Question: I have a gallery photo app with two sections. A section and a section. Each photo in the section has an button. When pressed that particular photo gets added to the section with several options to choose from, each option has an input box for a (visual representation below).
My problem is when I type the quantity (with each type), the app repaints, moves to the top of the page and loses focus on that particular input.
See this gif to see what I'm talking about

Below is the component (Excluding imports and unrelevant code).
When is pressed 'handleAddSelection' is called and results in adding a photo object to 'selectedPhotos' array state with the following format, then I display this under the section.
'''
{
"path": "/client-photos/8/Esau Silva-3678-ytht6745.jpg",
"label": "ytht6745.jpg",
"packages": [
{
"optionID": 9,
"description": "1-11x14",
"price": 25,
"type": "Individual Sheets",
"quantity": 0
},
{
"optionID": 8,
"description": "1-16x10",
"price": 35,
"type": "Individual Sheets",
"quantity": 0
},
...
]
}
'''
When I type a number in one of the input boxes for each package option, I call 'handleUpdateSelection'.
'''
import produce from 'immer';
const ClientPhotos = () => {
const [client, setClient] = useState({});
const [isLoading, setIsLoading] = useState(false);
const [isError, setIsError] = useState(false);
const [selectedPhotos, setSelectedPhotos] = useState([]);
const { slug } = useParams();
useEffect(() => {
// Load photos
const fetchClient = async () => {
...
setClient(photos);
...
}
}, [slug]);
const handleAddSelection = photo => {
const packages = client.packageOptions.map(p => ({
...p,
quantity: 0,
}));
const photoObject = {
...photo,
packages,
};
setSelectedPhotos([...selectedPhotos, photoObject]);
};
const handleRemoveSelection = (e, photoLabel) => { ... };
const handleUpdateSelection = (e, option, selectionIndex, packageIndex) => {
const quantity = e.target.value;
const { optionID } = option;
// Get the specific photo from the state array
const selection = selectedPhotos[selectionIndex];
// Now update the quantity for the specific package in the selected photo
const nextState = produce(selection, draft => {
draft.packages[packageIndex].quantity = quantity;
});
// Finally update the app state array
setSelectedPhotos(
produce(selectedPhotos, draft => {
draft[selectionIndex] = nextState;
}),
);
};
const Render = () => {
return (
<div className="container container-extended">
<h1>{client.name} Photos</h1>
<PhotoGallery
photos={client.photos}
handleAddSelection={handleAddSelection}
/>
<PackageOptions />
</div>
);
};
const PackageOptions = () => {
return (
<section className="packages-content">
<h2>Selections</h2>
{selectedPhotos.map(({ label, packages }, selectionIndex) => (
<Fragment key={label}>
<div className="row">
<div className="col-md-3">
<p className="photo-label d-flex justify-content-between">
<strong>{label}</strong>
<button
type="button"
title="Delete Selection"
onClick={e => handleRemoveSelection(e, label)}
>
<i className="fas fa-trash-alt"></i>
</button>
</p>
</div>
<div className="col">
<Table borderless hover responsive>
<thead>
<tr>
<th>Package Options</th>
<th>Price</th>
<th>Quantity</th>
</tr>
</thead>
<tbody>
{packages.map((p, packageIndex) => (
<tr key={p.optionID}>
<td>{p.description}</td>
<td>{currencyFormatter.format(p.price)}</td>
<td>
<Input
className="quantity"
onKeyPress={numbersOnly}
onChange={e =>
handleUpdateSelection(e,p,selectionIndex,packageIndex,)
}
value={packages[packageIndex].quantity}
/>
</td>
</tr>
))}
</tbody>
</Table>
</div>
</div>
<hr />
</Fragment>
))}
</section>
);
};
return (
<>
{isError && <Alert color={alertTypes.Danger}>Something went wrong</Alert>}
{isLoading ? <Spinner /> : <Render />}
</>
);
};
const processLabel = photo => { ... };
const processData = data => { ... };
'''
Then after each type in quantity input the whole page re-renders, losing focus on the input and moving to the top of the page.
Can someone point me in the right direction on fixing this? I don't want the whole page to re-render and not lose focus on the particular input.
Thanks
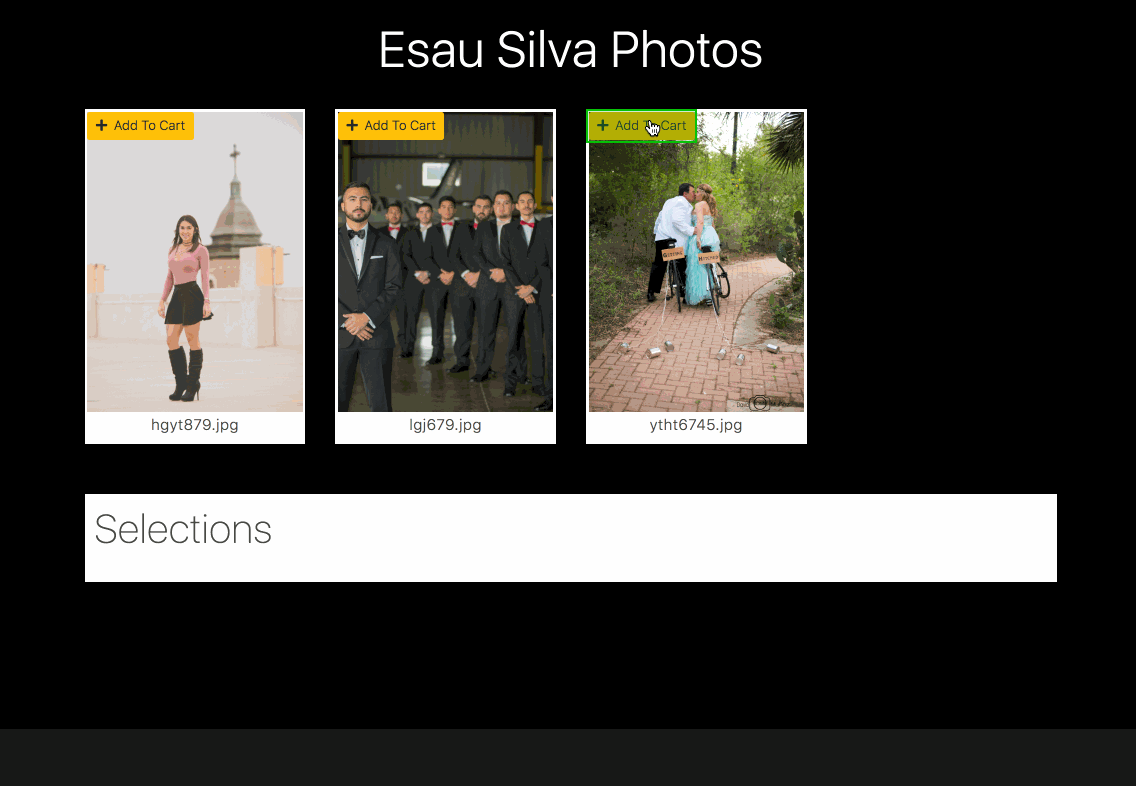
Answer: I was able to solve my issue by switching to a class component. Something with hooks and my state data structure wasn't cooperating, I suppose.
I suspect is because 'useState' replaces the entire particular state and that was causing the entire page to re-render. As opposed to 'this.setState' which merges the state.
Now the only thing re-rendering is the input